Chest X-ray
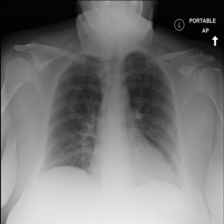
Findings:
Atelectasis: negative
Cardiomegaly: positive
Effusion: positive
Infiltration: negative
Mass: negative
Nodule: negative
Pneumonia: negative
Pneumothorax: negative
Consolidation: negative
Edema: negative
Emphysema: negative
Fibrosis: negative
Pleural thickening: negative
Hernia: negative